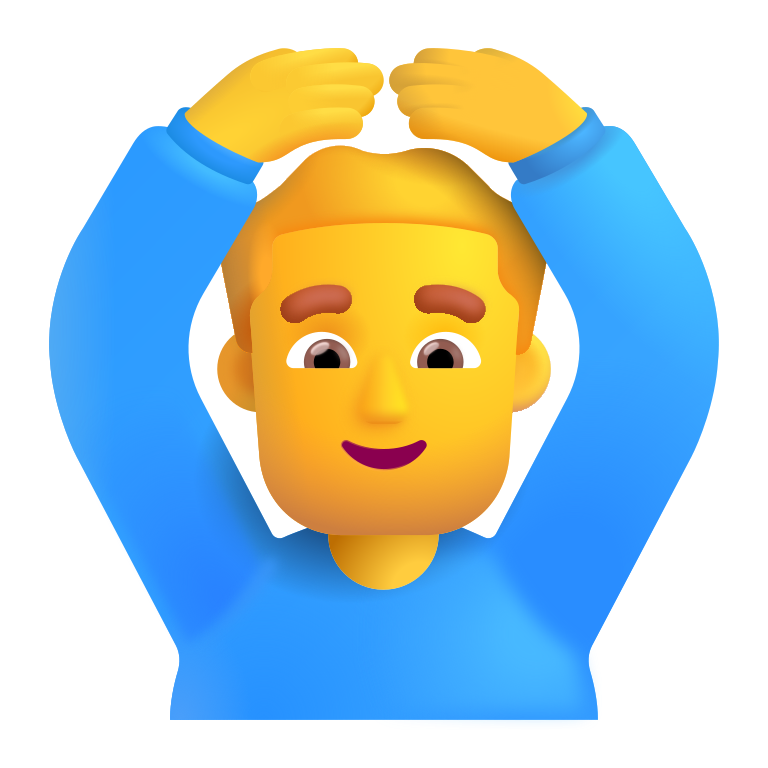
man gesturing ok color default